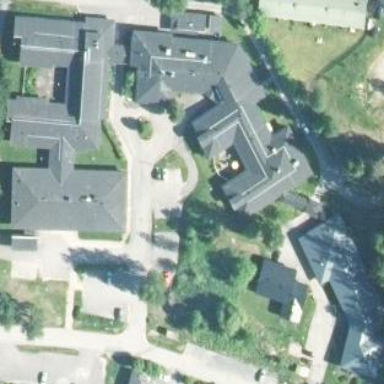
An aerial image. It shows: Hospital building.